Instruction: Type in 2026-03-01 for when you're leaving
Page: home
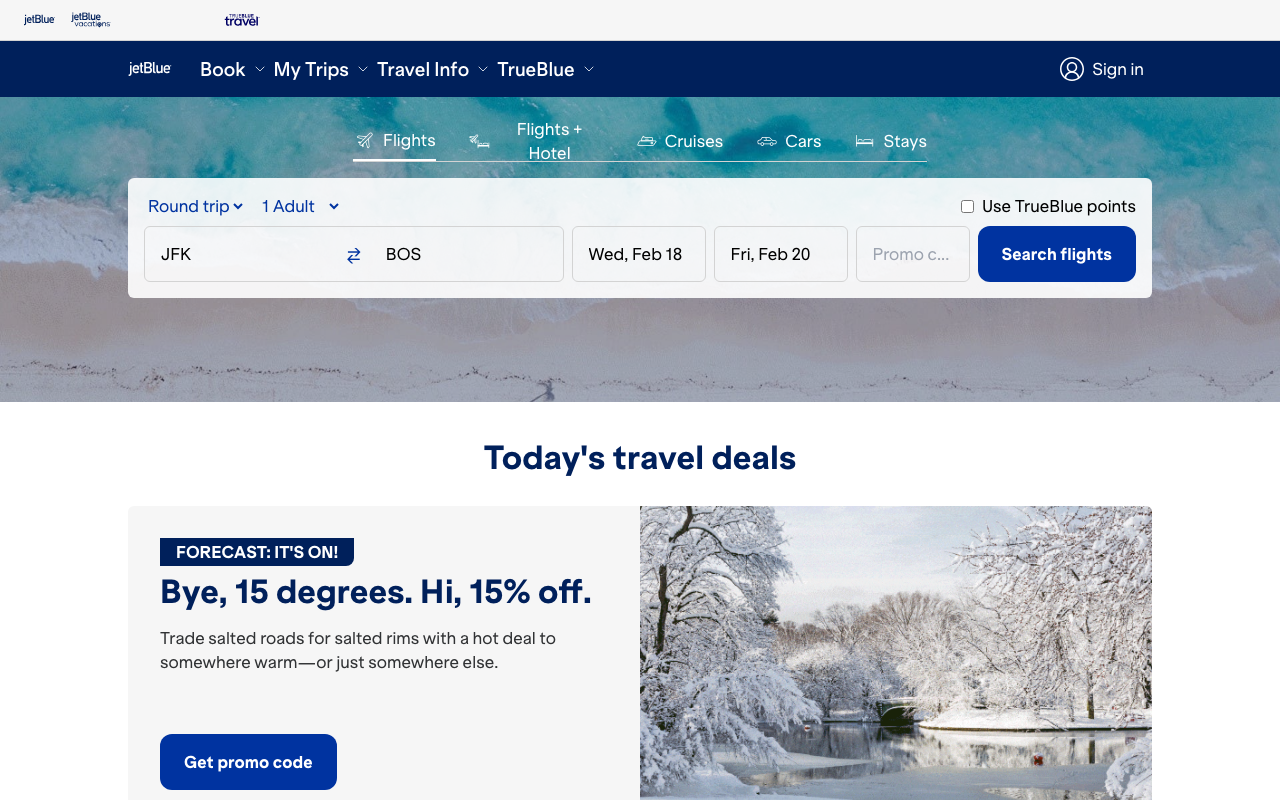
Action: type